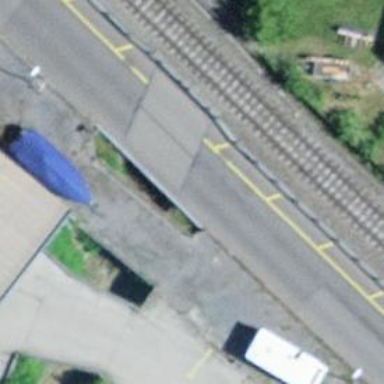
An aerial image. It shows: Tertiary road on bridge with asphalt surface.